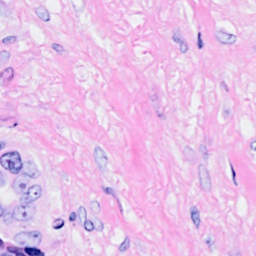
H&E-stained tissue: Breast